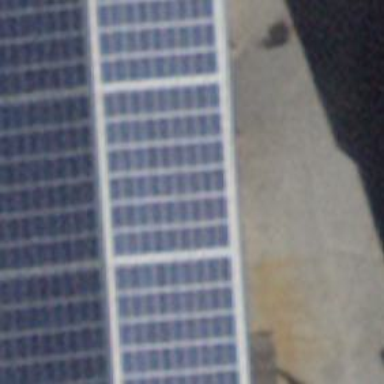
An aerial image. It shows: Solar photovoltaic panel generator.